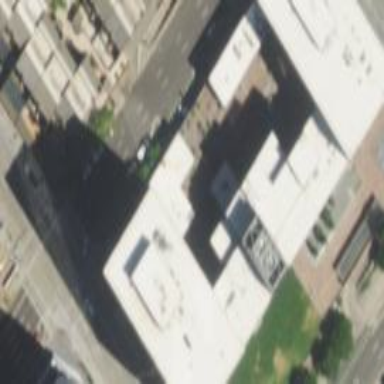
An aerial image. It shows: Black building part.